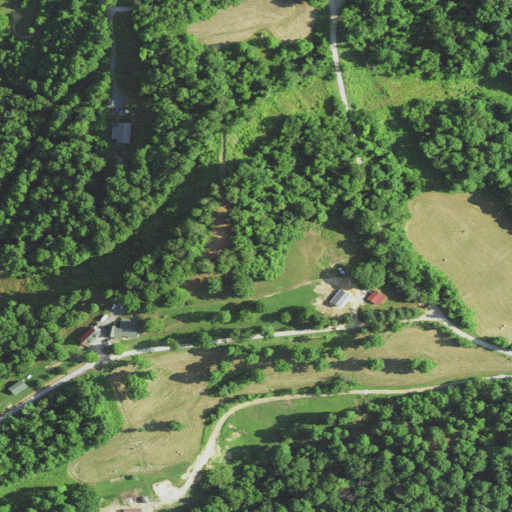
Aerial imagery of mountain in West Virginia named Odell Knob containing deciduous forest, open development, mixed forest, pasture, low intensity development, and medium intensity development